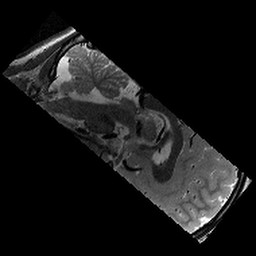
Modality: T2w
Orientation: sagittal
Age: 10
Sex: male
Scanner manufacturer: siemens
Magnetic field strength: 3 T
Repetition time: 9.23 s
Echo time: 0.067 s